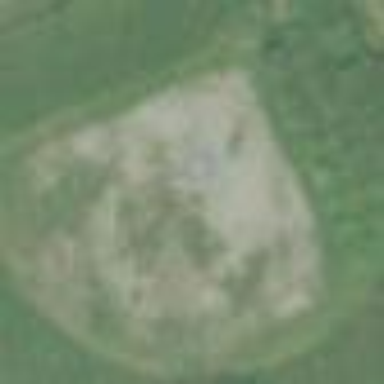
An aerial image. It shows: Baseball pitch for leisure land.